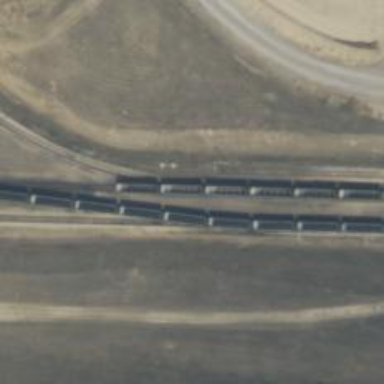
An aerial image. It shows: Rail spur service.